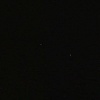
Label: space